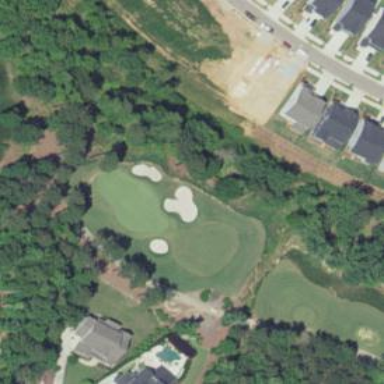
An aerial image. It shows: Golf hole.